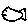
Label: fish